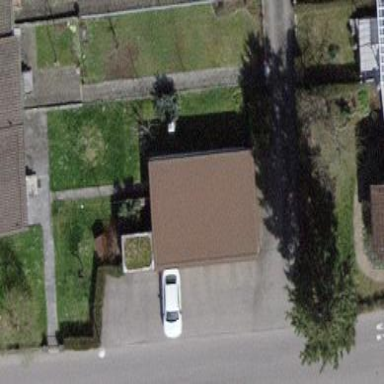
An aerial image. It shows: Group of garages.